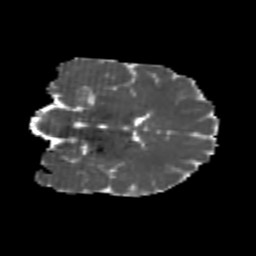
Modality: MD
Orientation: coronal
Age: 21
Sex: male
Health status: healthy
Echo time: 0.074 s